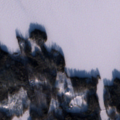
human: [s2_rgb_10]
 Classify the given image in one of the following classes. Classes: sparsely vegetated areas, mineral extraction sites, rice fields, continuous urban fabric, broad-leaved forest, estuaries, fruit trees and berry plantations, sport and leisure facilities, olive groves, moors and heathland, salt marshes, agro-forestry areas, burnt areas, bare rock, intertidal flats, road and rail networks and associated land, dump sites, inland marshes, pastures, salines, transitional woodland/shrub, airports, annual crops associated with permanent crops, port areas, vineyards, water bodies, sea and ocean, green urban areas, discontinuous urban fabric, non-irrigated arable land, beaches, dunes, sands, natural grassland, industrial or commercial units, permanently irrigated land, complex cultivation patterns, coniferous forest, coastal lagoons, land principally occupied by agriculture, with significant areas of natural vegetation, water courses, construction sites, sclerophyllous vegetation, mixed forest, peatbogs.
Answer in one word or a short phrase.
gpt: coniferous forest, mixed forest, water bodies